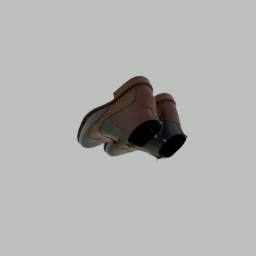
Label: people